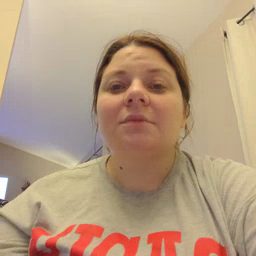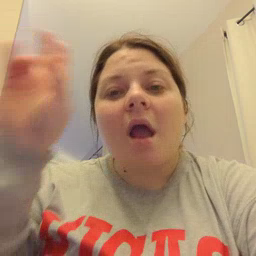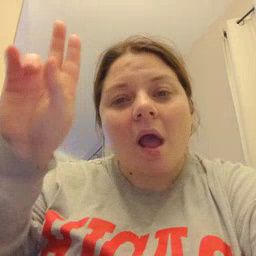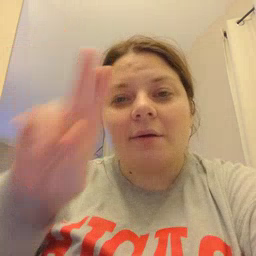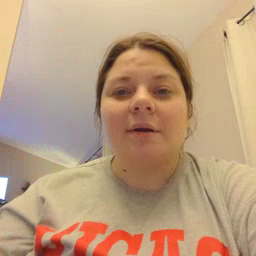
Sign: uncle